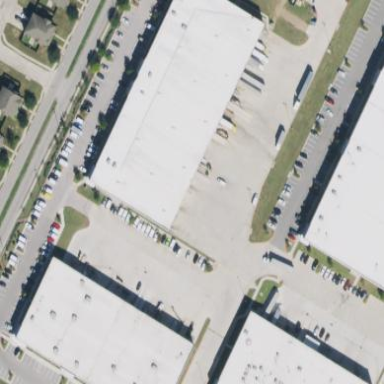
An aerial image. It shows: Industrial building.